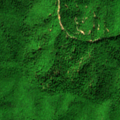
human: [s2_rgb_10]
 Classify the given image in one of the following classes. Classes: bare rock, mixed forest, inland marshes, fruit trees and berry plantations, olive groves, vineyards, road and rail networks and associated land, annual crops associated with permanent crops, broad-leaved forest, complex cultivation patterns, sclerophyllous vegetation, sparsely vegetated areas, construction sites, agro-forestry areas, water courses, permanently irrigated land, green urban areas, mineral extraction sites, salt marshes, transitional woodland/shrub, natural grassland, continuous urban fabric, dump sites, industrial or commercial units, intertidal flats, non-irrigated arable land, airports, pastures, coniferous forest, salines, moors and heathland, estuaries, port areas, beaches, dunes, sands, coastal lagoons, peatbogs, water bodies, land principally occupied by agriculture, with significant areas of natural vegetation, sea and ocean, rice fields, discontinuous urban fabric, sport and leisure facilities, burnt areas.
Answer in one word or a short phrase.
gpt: broad-leaved forest